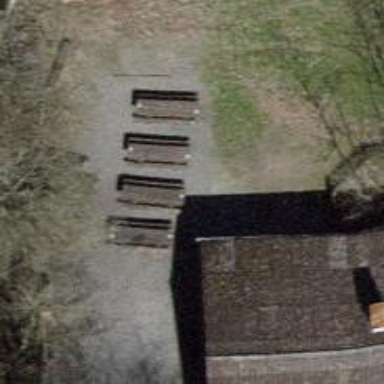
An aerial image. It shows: Picnic table located in leisure land area.